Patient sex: M
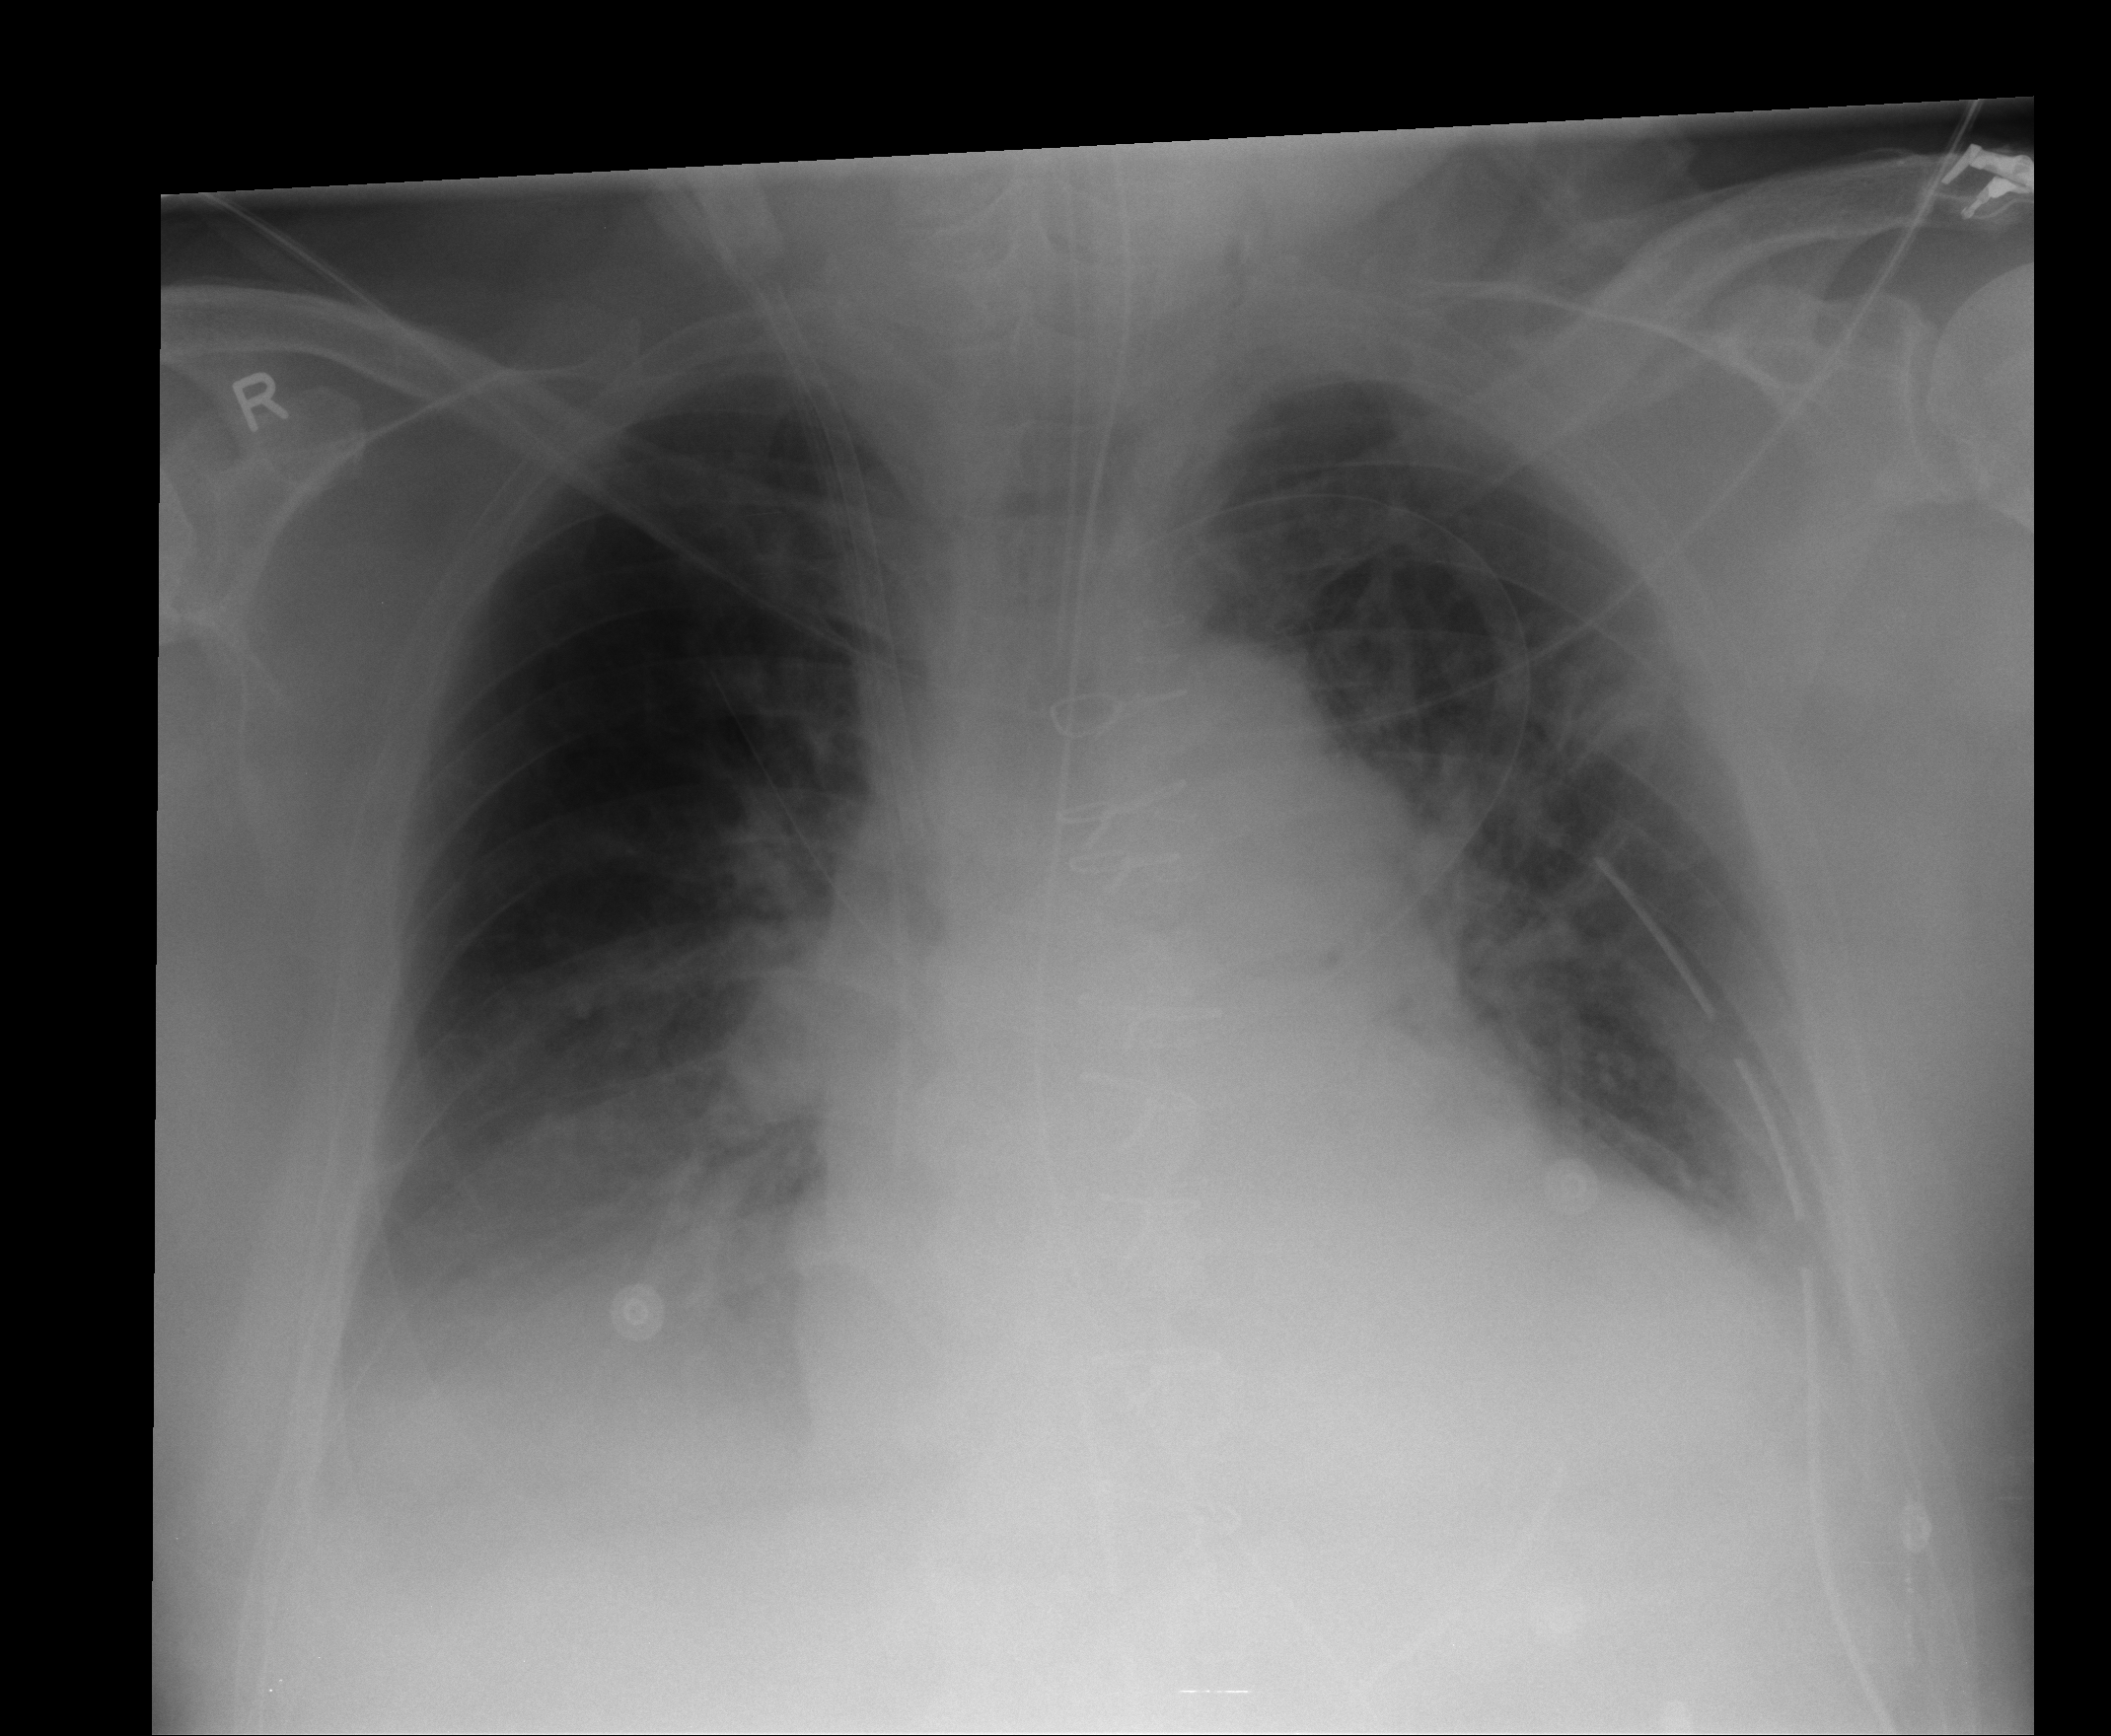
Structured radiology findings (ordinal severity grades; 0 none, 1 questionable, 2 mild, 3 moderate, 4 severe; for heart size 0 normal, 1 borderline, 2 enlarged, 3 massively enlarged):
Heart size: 2
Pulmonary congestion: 3
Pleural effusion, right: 2
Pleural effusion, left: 1
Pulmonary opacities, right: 0
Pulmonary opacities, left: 2
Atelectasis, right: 2
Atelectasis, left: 1